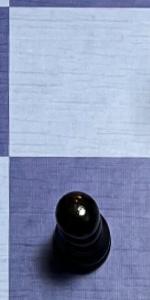
Label: Pawn_Black